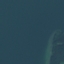
Land use / land cover class: SeaLake